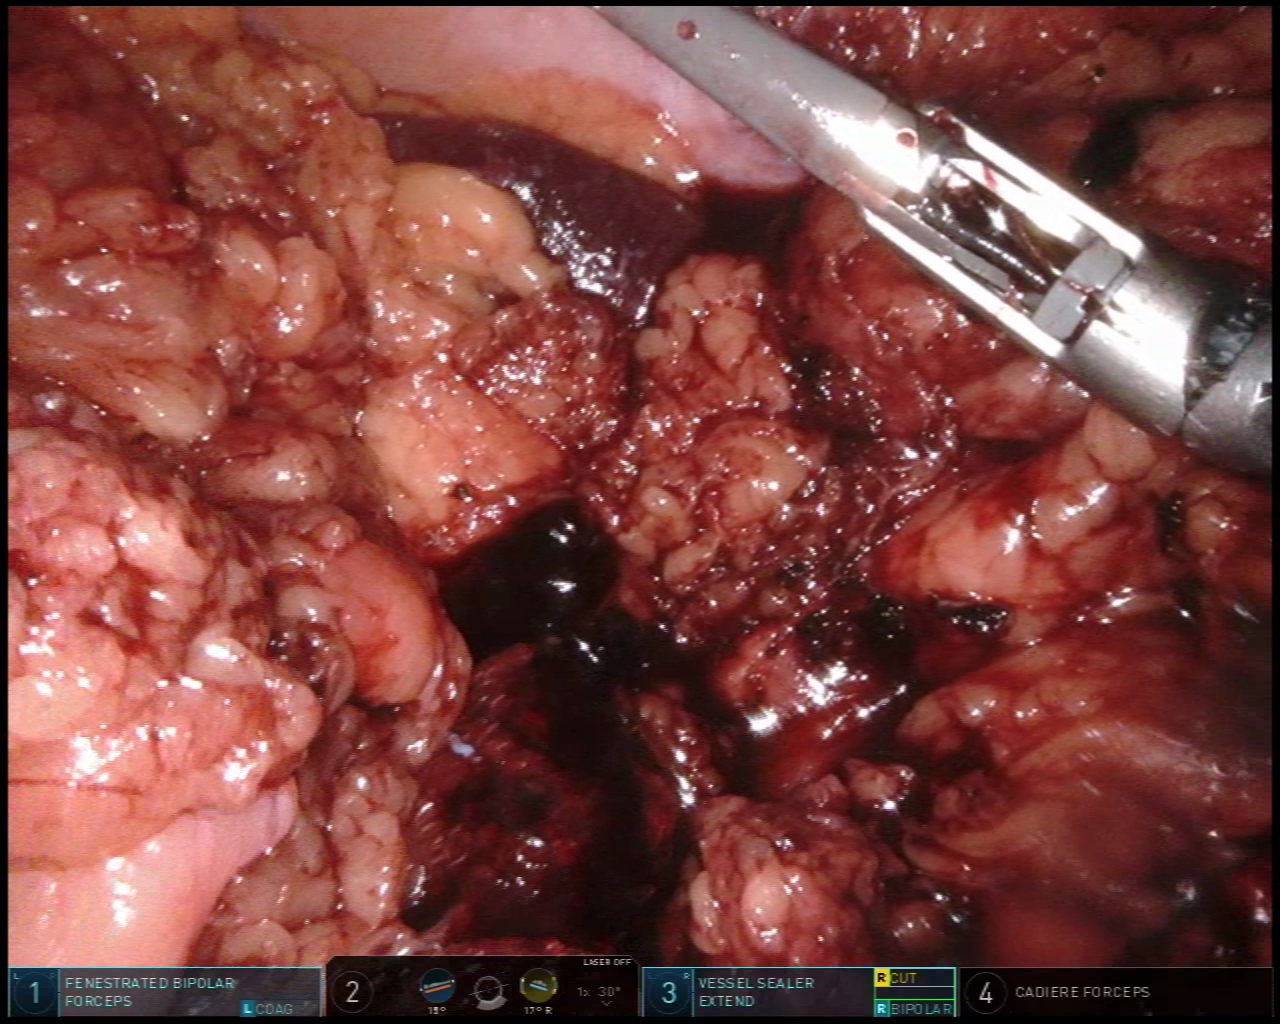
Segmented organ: spleen
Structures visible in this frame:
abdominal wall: yes
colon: yes
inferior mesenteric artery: no
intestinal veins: no
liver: no
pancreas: no
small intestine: no
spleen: yes
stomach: no
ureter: no
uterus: no
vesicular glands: no